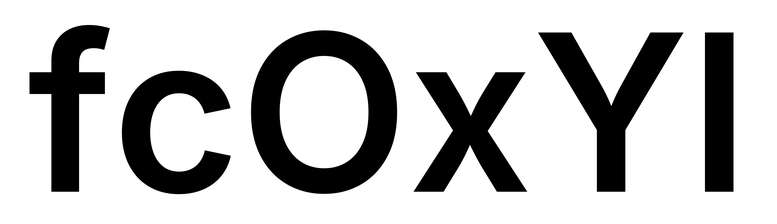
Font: Inter_SemiBold